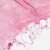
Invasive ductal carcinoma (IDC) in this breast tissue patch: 0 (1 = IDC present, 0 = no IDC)